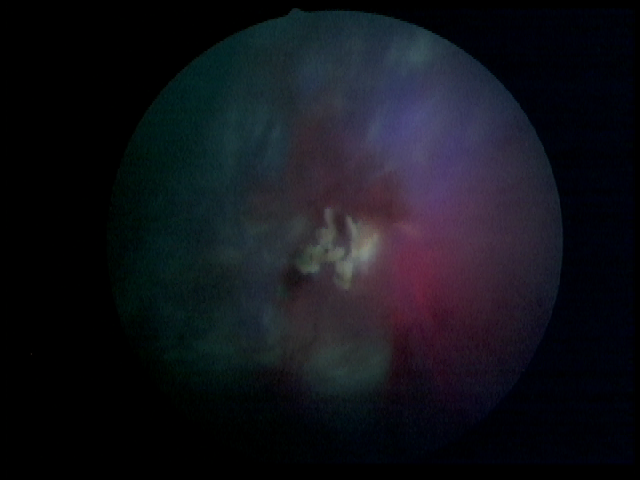
Modality: BLC
Class: Non-malignant
Subclass: InflammationNOS
Lesion: L1
Morphology: Non-papillary
Bladder cancer association: No